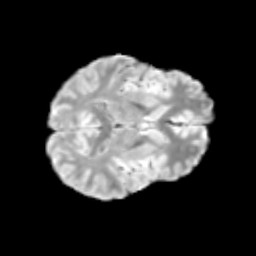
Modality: T2w
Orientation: axial
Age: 13
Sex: male
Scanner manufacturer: siemens
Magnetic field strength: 3 T
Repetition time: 3.8 s
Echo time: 0.07 s